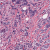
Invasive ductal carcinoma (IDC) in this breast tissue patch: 1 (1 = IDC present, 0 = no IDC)